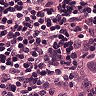
Metastatic tissue present: yes